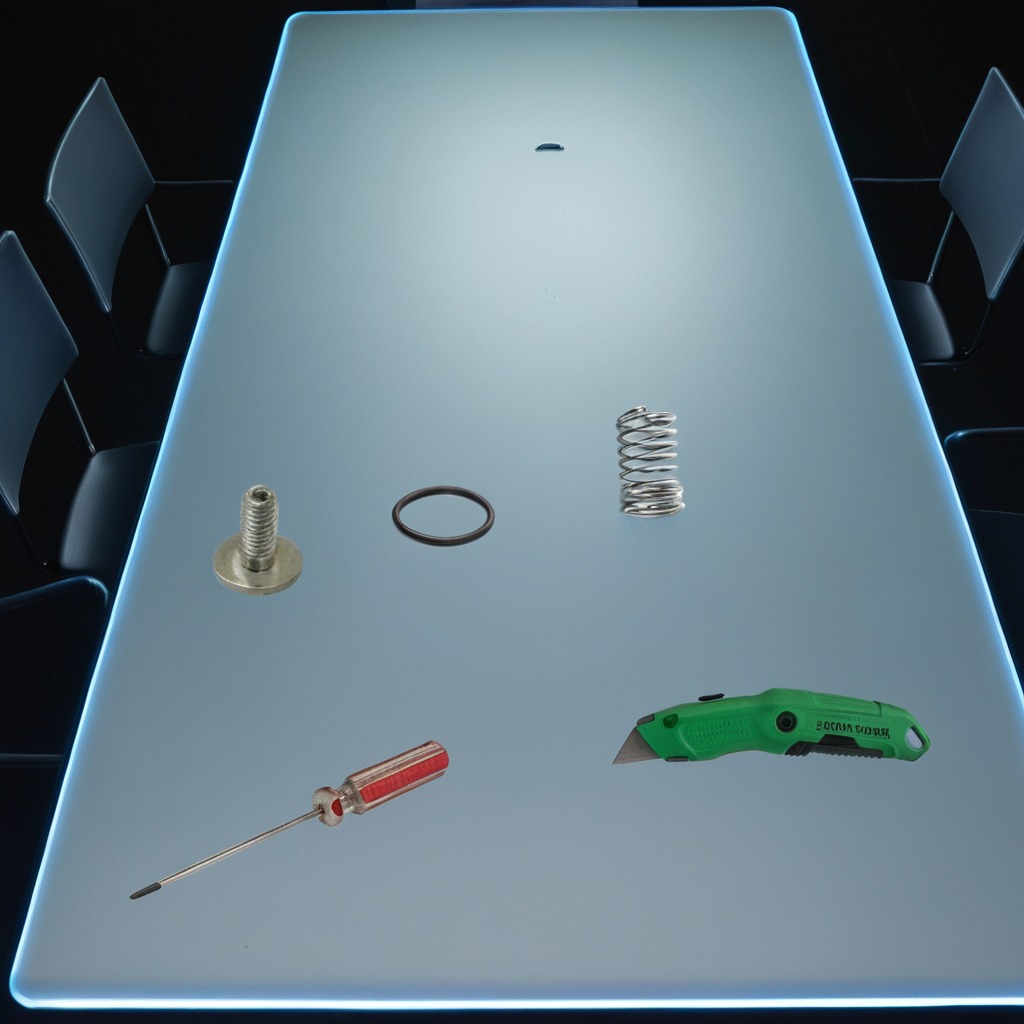
A rubber O'ring, a utility knife, a metal machine screw, a coiled metal spring, and a screwdriver are lying on a clean empty table in a railway signal maintenance room.